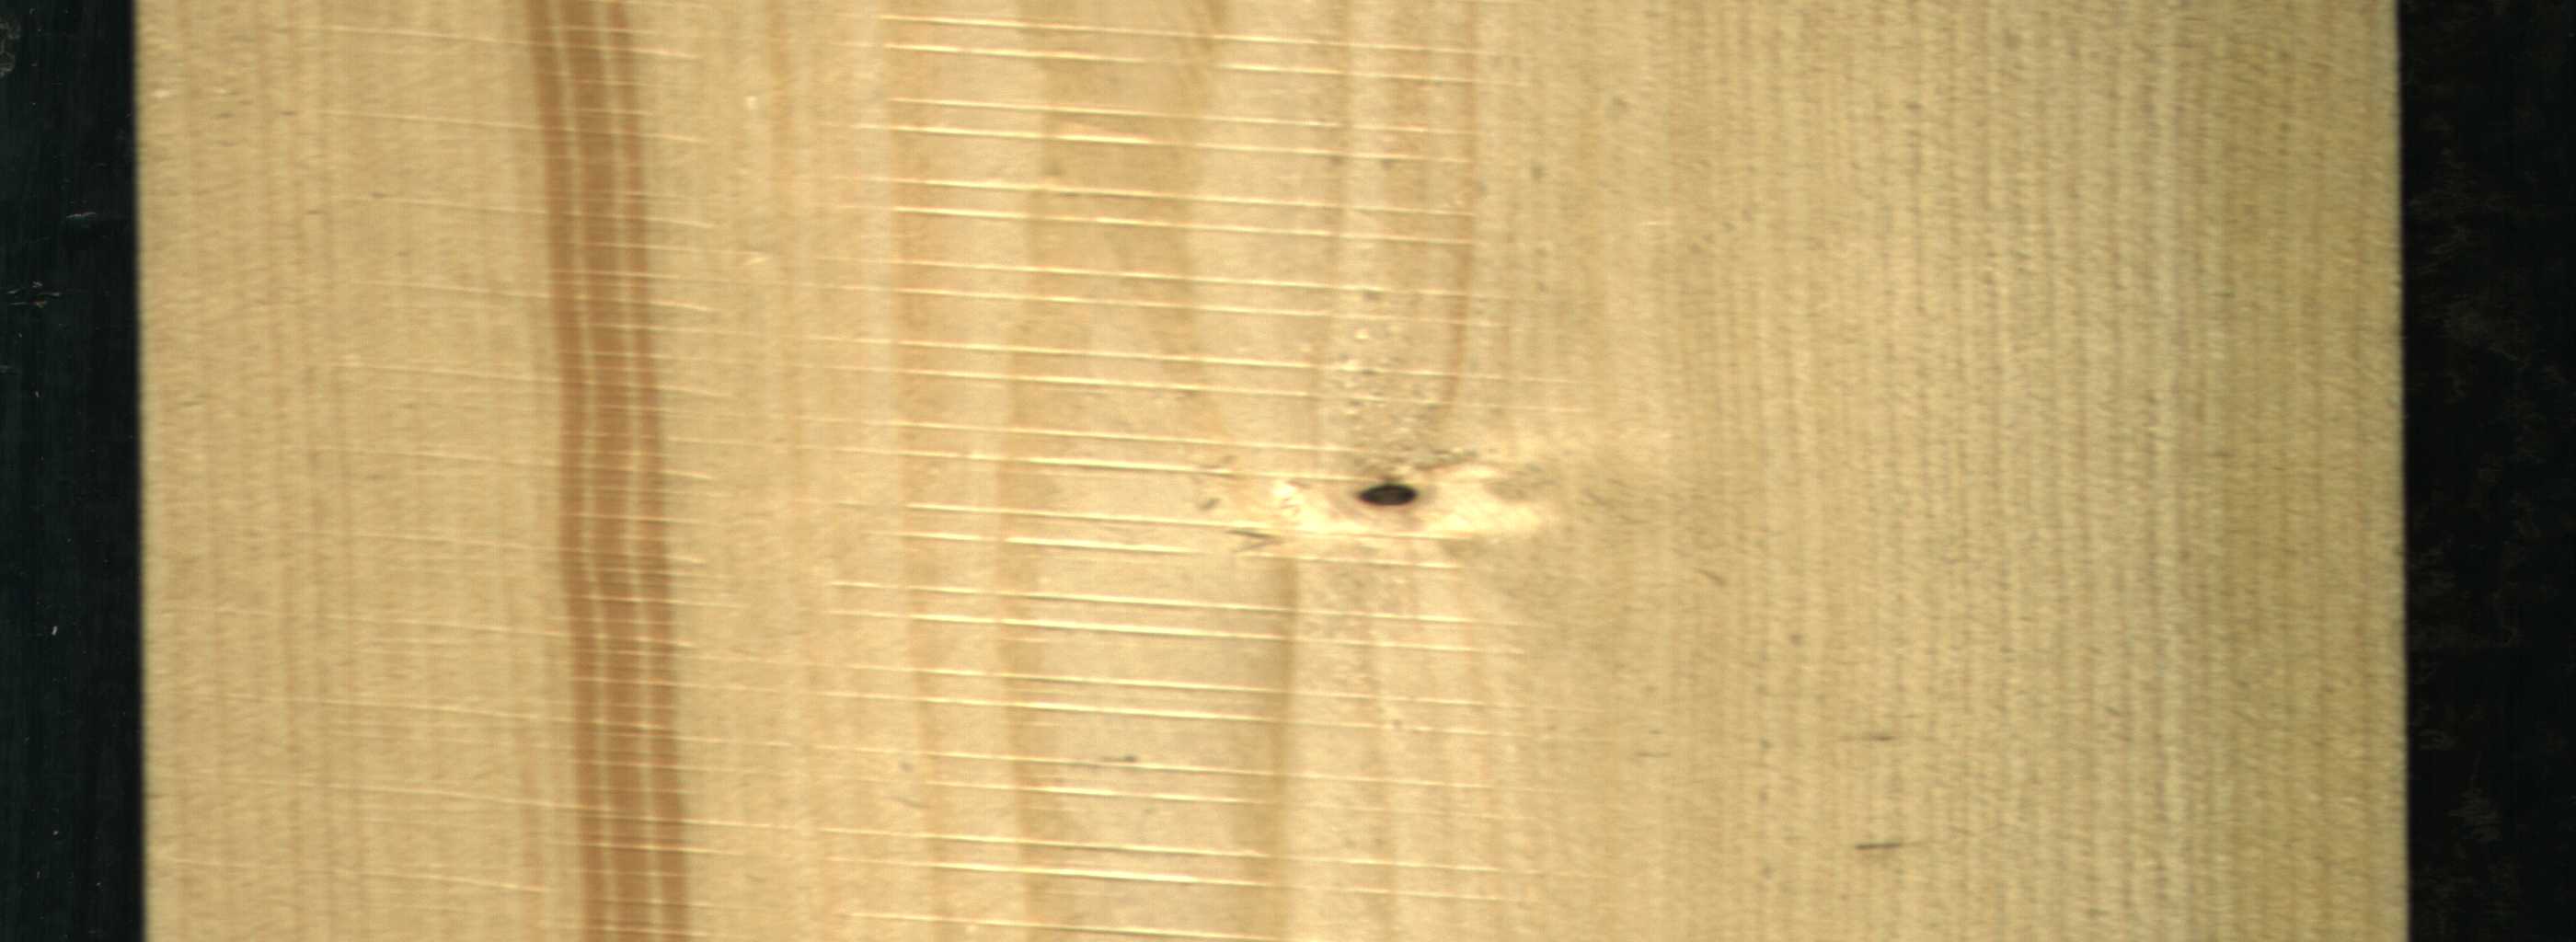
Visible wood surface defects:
Dead_Knot